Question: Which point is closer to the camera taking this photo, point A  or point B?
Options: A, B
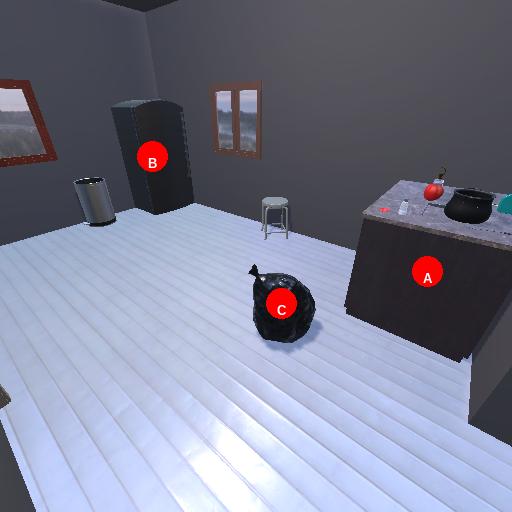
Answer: A